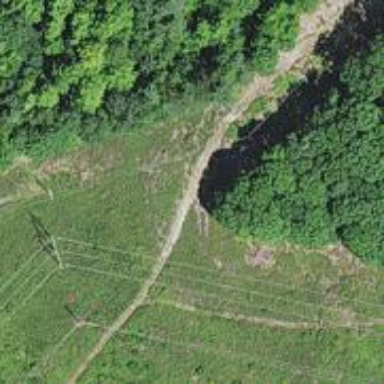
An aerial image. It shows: Power pole.